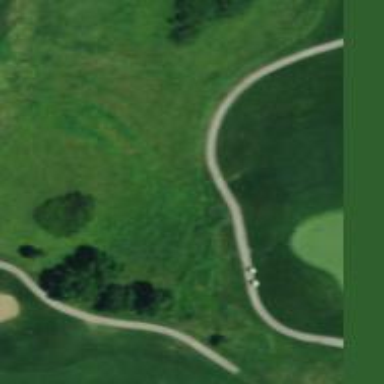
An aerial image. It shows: Path designated for golf carts.